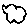
Label: cloud